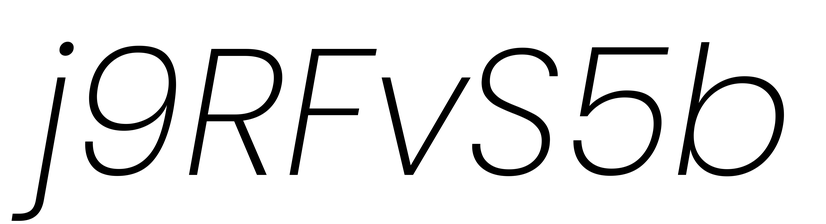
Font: Poppins-ExtraLightItalic